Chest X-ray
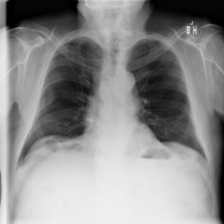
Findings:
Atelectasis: negative
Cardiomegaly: negative
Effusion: negative
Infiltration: negative
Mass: negative
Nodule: negative
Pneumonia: negative
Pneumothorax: negative
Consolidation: negative
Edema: negative
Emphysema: positive
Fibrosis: negative
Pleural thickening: negative
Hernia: negative